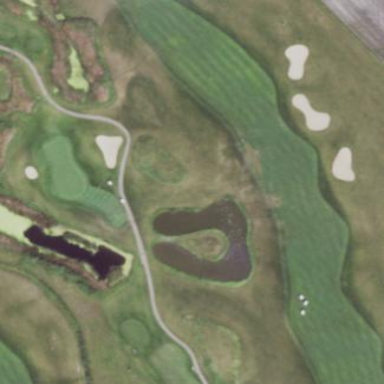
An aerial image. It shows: Golf fairway surrounded by grass.